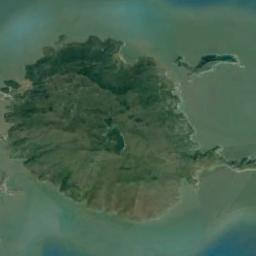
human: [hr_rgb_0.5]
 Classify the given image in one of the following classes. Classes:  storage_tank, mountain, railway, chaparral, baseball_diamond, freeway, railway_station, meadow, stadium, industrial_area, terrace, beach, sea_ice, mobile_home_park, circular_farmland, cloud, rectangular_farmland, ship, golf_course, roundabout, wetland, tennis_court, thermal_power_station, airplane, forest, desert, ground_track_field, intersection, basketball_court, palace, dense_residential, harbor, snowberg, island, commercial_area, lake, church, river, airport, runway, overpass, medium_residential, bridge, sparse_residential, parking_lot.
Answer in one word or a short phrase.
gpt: island